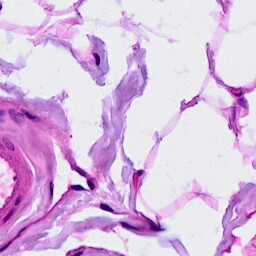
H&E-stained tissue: Breast